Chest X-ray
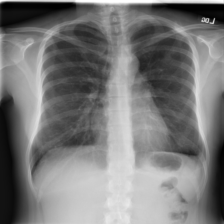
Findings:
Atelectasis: negative
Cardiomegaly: negative
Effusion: negative
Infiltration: negative
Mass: negative
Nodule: negative
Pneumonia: negative
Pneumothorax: negative
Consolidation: negative
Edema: negative
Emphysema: negative
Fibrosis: positive
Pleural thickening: negative
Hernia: negative